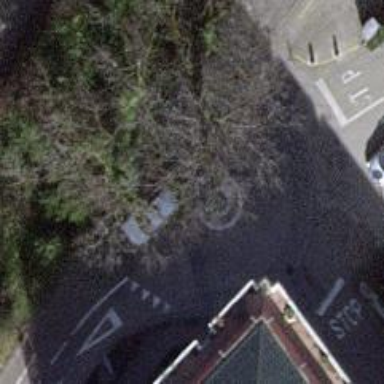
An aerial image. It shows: Mini roundabout on the road.